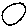
Label: circle